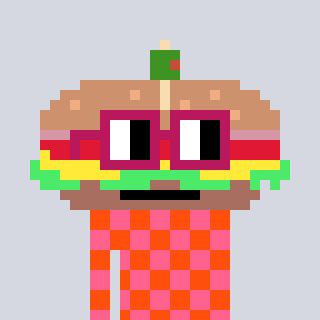
a pixel art character with square dark red glasses, a sandwich-shaped head and a orange-colored body on a cool background